Current action and preconditions to check: path_clear

Your task: For each precondition in the list above, predict whether it will hold at this action.

Consider the current scene as observed from the mobile robot's camera, and analyze the predicted future states of all dynamic agents (e.g., people, animals, vehicles, or any moving entities) within the NEXT SECOND.

IMPORTANT: Only answer "very likely" if you are absolutely certain—based on strong, clear evidence—that a dynamic agent will violate the precondition in the predicted future state. Do NOT answer "very likely" for unlikely, ambiguous, or low-probability risks.

Ask yourself for each precondition: Is there a high probability, with clear and convincing evidence, that the predicted future states of any dynamic agent will interfere with the predicted future state of the currently executing action within the NEXT SECOND, causing that precondition to fail?

Assess the risk level based on these predictions. Use "likely" or "very likely" if motions create a clear risk of interference.

Use "neutral" or "improbable" if agents are nearby but their predicted paths are clearly diverging or non-conflicting.

Failure Risk Categories: "very improbable", "improbable", "neutral", "likely", "very likely"

Answer Format: Output ONLY the probability_of_failure value from these categories: "very improbable", "improbable", "neutral", "likely", "very likely"

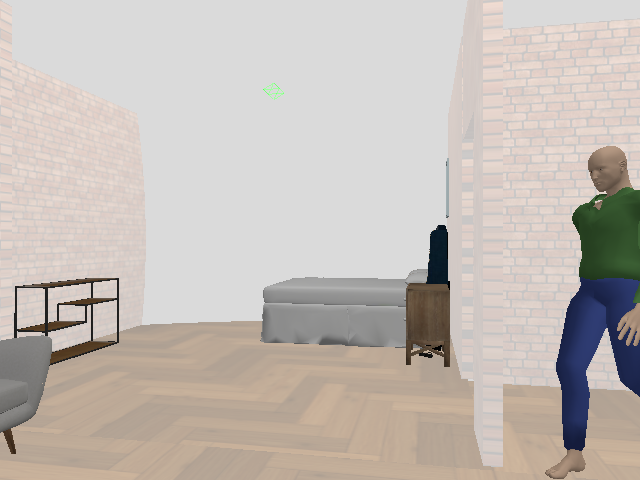

Answer: neutral